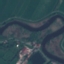
Land use / land cover class: River